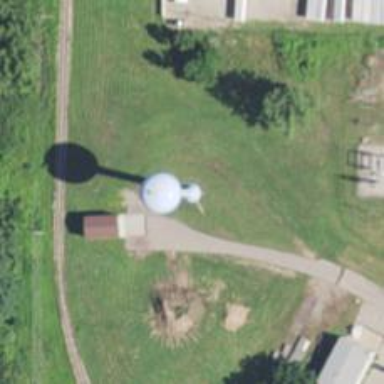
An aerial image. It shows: Water tower that is man-made.